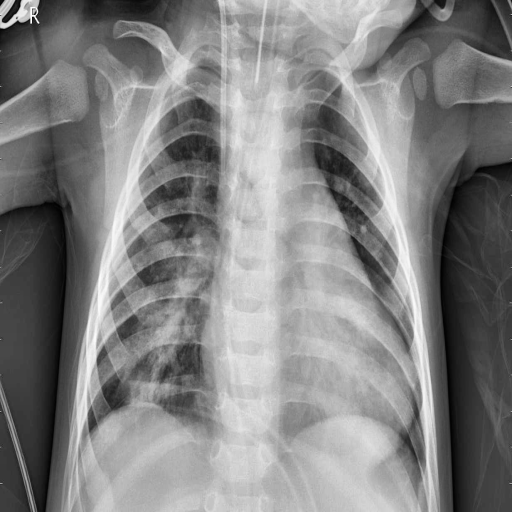
Finding: PNEUMONIA